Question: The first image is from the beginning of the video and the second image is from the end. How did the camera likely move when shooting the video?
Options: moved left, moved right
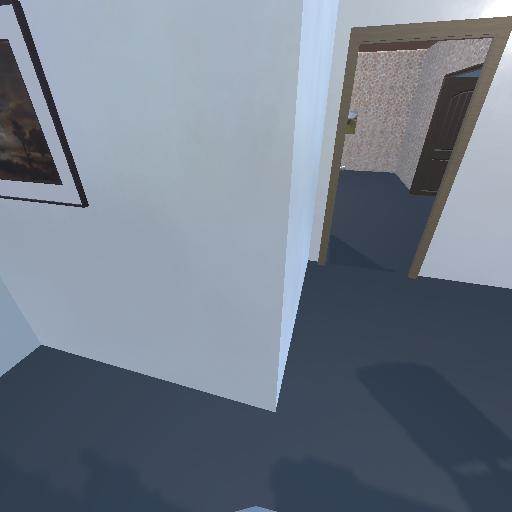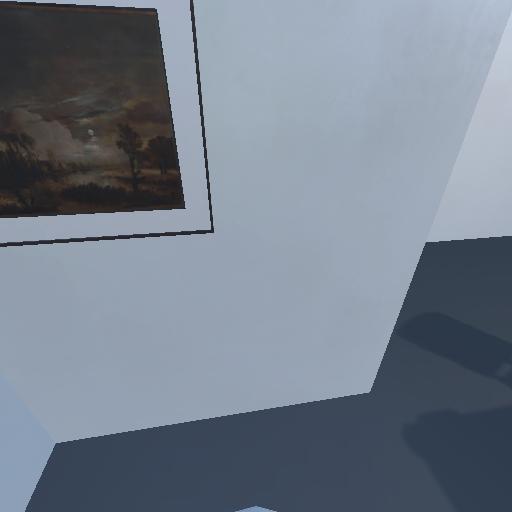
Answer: moved left